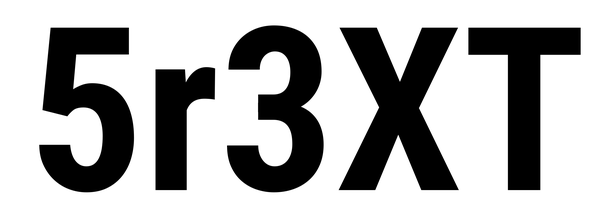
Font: Roboto_Condensed_Bold